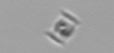
Label: Bacillariophyceae_morphotype1